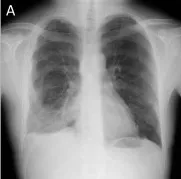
Chest radiograph. A: Pleural based opacities in the right hemithorax at presentation.
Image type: radiology (x_ray)